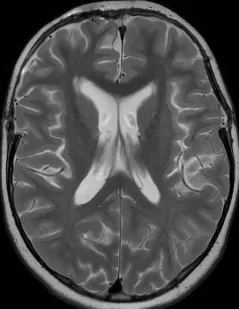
After recovery Note the cytotoxic edema associated with a swollen appearance, resulting in a reduction in the patency of cortical sulci.
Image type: radiology (mri)